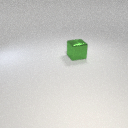
large green metal cube